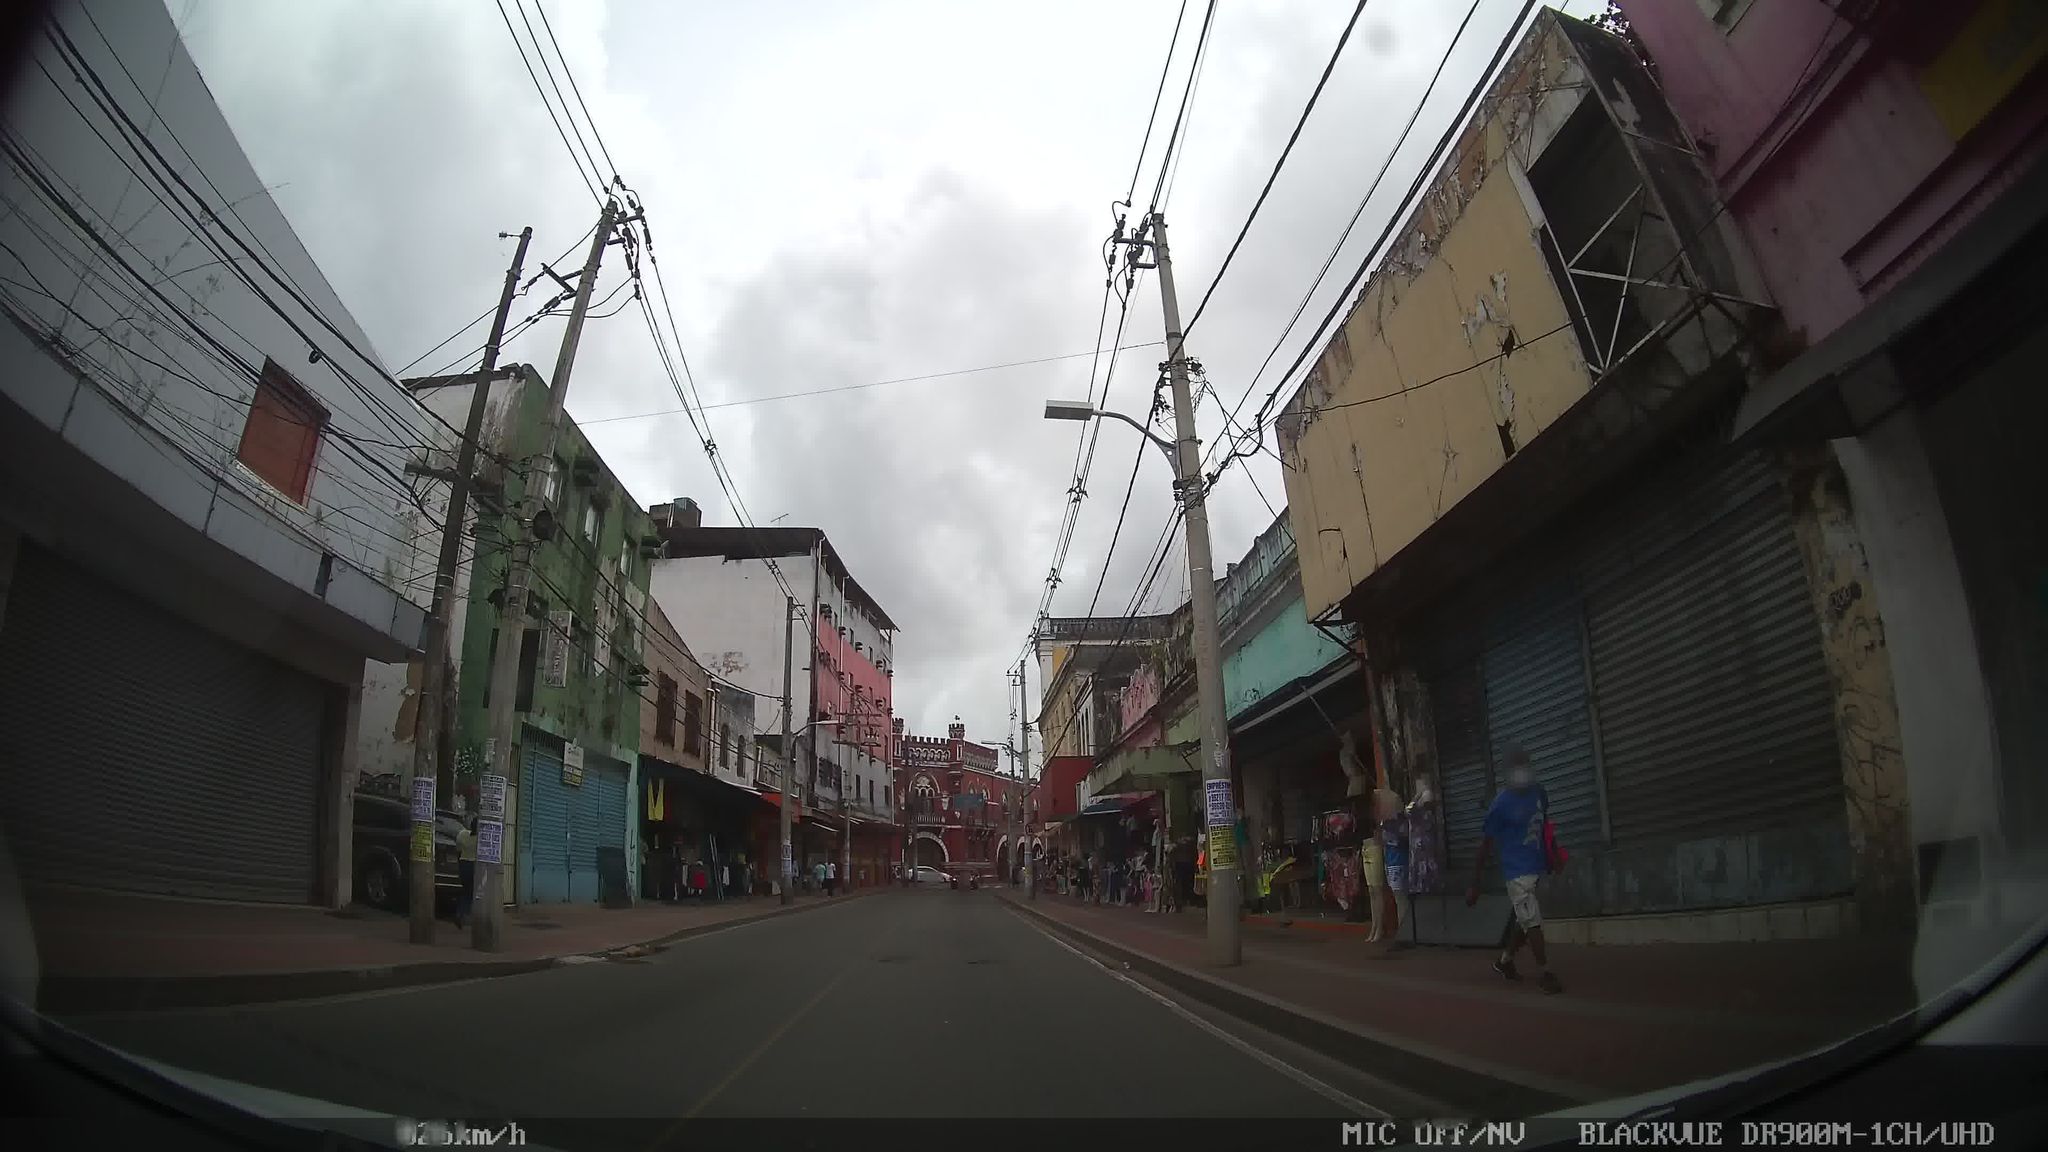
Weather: cloudy
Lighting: day
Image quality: good
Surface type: driving surface
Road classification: tertiary
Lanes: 2
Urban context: urban centre
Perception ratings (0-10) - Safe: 1.02, Lively: 4.04, Beautiful: 3.19, Boring: 5.15, Depressing: 5.13, Wealthy: 0.86